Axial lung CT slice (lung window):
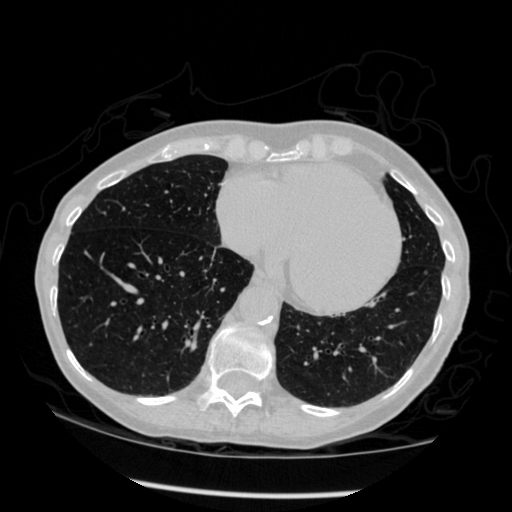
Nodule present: yes
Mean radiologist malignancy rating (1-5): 2